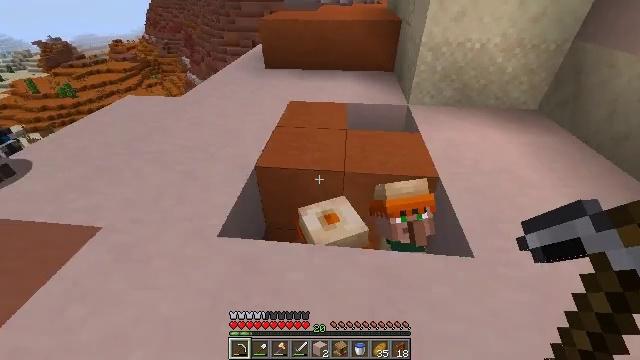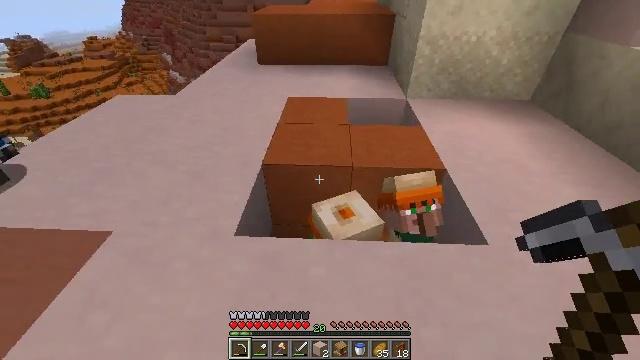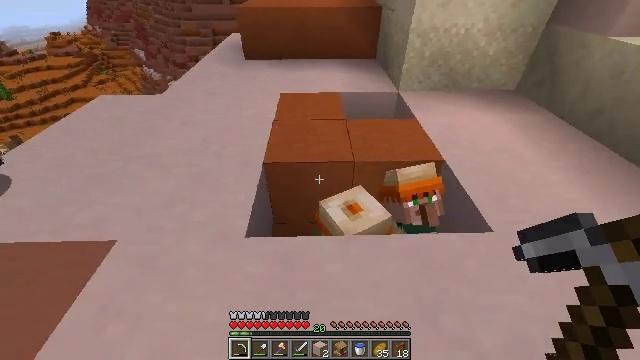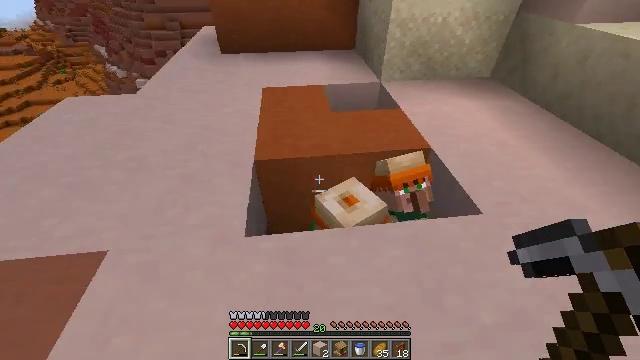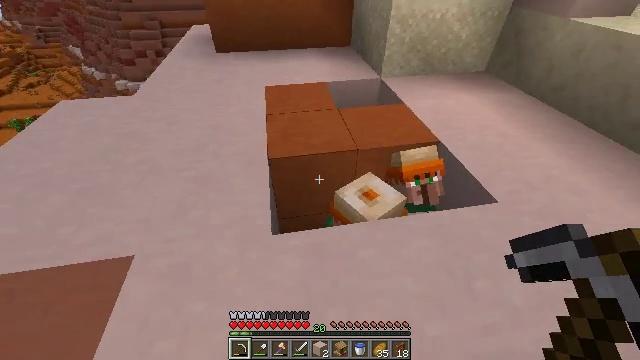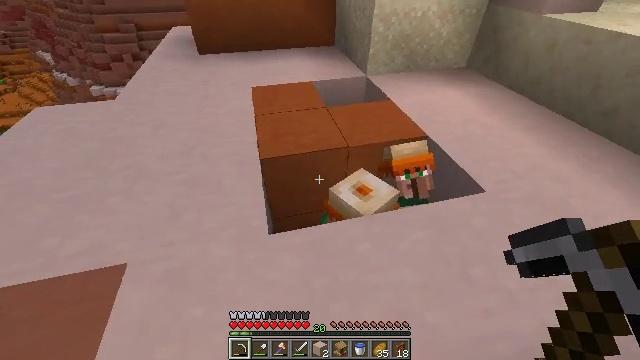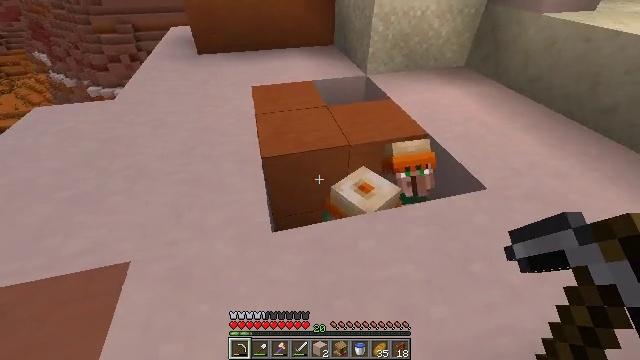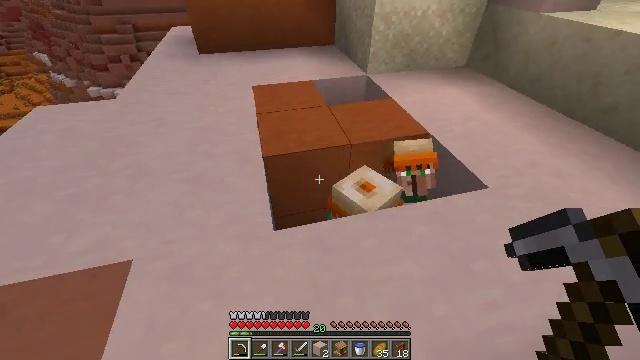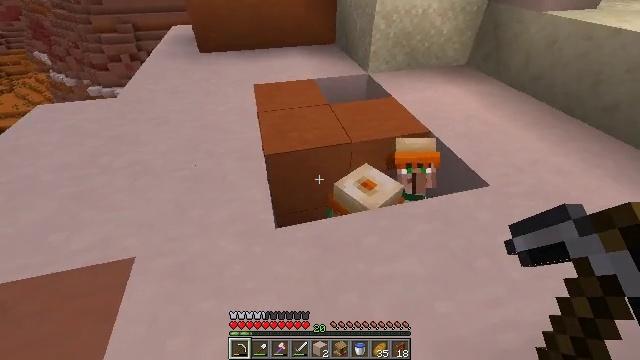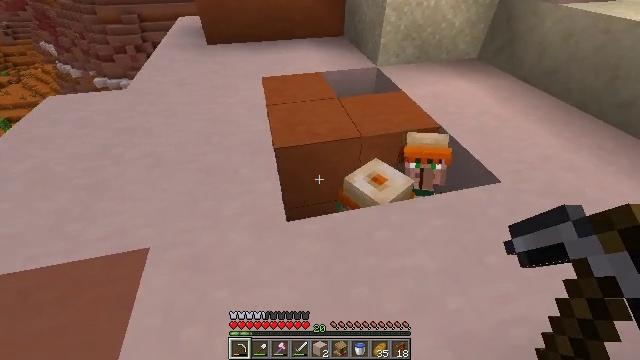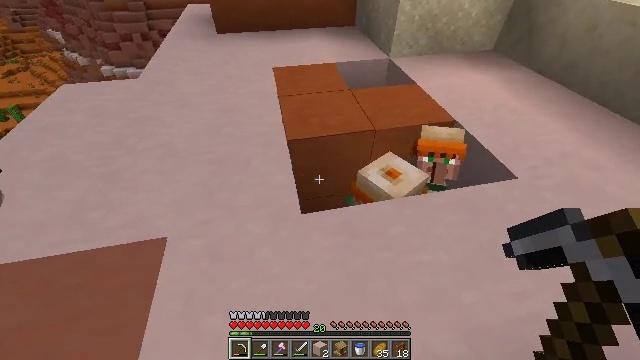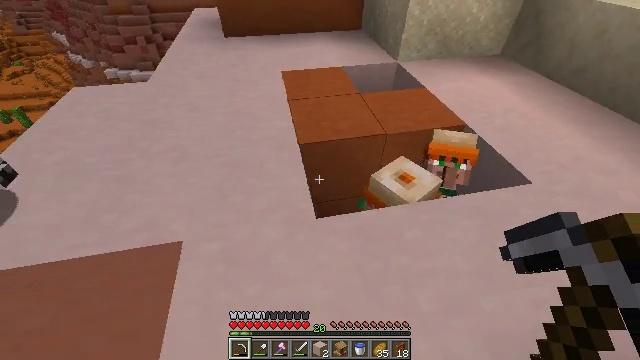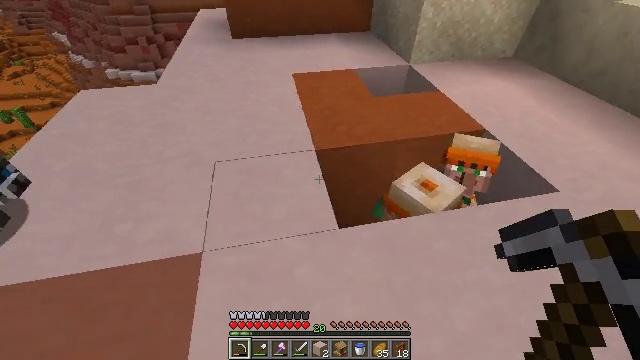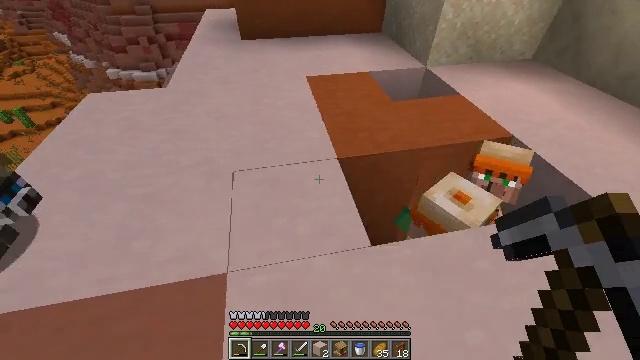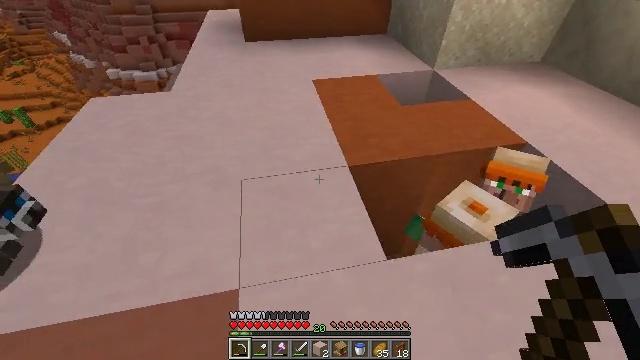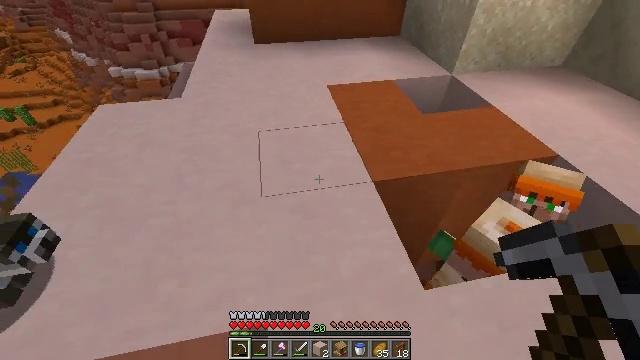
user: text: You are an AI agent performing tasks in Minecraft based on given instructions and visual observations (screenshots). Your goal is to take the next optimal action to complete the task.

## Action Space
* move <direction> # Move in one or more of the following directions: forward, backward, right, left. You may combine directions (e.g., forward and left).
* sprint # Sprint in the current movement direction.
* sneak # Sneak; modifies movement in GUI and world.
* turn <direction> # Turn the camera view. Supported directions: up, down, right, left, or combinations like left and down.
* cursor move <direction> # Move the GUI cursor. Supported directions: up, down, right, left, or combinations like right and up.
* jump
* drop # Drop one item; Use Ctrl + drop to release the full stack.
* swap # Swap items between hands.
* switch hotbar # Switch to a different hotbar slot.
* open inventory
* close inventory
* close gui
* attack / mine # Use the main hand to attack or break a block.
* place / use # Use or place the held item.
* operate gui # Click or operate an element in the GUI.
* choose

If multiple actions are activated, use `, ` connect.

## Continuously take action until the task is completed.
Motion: motion action
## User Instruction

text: Mine the white terracotta.
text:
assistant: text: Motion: move left, turn right
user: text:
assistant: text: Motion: move left, turn right and down
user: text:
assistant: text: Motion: move left, turn right and down
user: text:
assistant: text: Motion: turn right
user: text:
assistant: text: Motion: turn right
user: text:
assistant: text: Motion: no_op
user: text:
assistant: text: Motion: no_op
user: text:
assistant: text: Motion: no_op
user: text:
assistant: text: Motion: move left, turn left and down
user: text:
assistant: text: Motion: move left, turn left and down
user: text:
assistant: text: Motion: move forward and move left
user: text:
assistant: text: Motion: move forward and move left
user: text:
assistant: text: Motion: move forward and move left
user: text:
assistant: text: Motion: move forward and move left
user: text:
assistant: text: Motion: move forward and move left
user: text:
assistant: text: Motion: move forward, turn right and down
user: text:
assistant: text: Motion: move forward, turn right and down
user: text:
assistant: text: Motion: move forward, turn right and down
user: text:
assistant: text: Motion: move forward, turn right and down
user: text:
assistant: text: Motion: move forward and move left, turn right and down
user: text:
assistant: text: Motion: move forward and move left, turn right and down
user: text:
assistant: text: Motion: move forward and move left, turn right
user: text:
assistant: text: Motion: move forward and move left, turn right
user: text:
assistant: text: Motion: move forward and move left, turn right
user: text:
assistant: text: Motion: move forward and move left, turn right
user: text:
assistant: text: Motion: turn right
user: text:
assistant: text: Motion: turn right
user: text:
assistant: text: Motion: turn right
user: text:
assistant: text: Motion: no_op
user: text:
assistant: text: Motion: move left, turn down